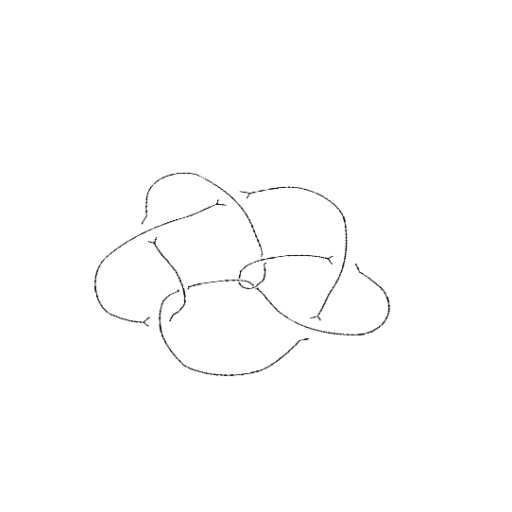
Crossing number: 9